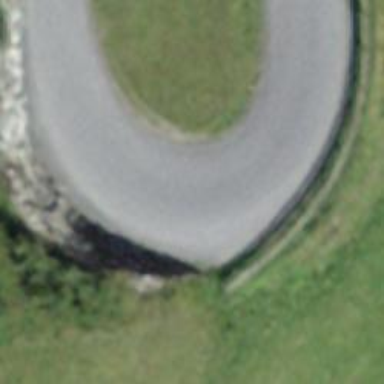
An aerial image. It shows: Unclassified road with grade 1 track type.